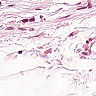
Metastatic tissue present: no